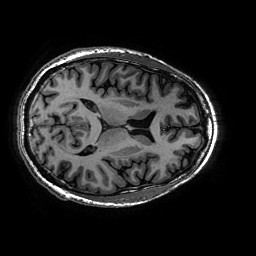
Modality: T1w
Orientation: axial
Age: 67
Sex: male
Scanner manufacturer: ge
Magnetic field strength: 3 T
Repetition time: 0.01002 s
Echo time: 0.002988 s